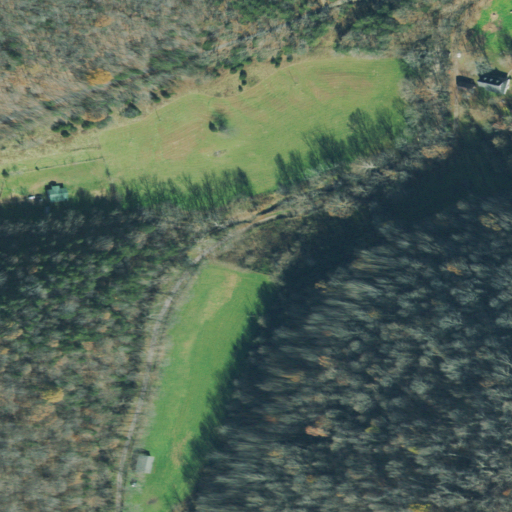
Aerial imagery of valley in Tennessee named Bob Williams Hollow containing mixed forest, open development, pasture, deciduous forest, and evergreen forest